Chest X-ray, AP view. Patient: 24 years old, sex F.
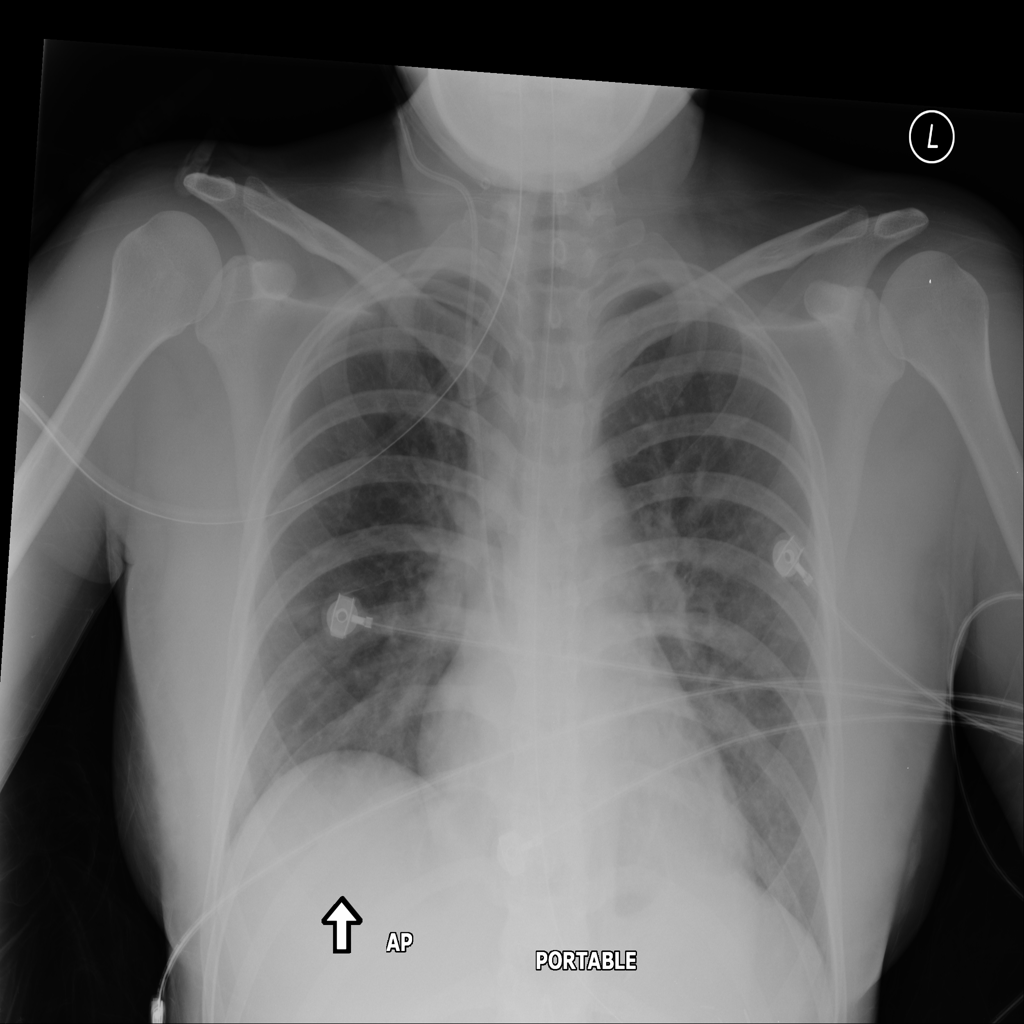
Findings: No Finding